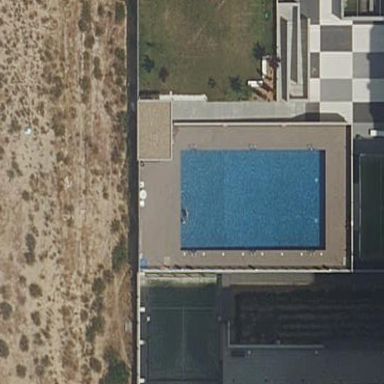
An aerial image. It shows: Swimming pool located in leisure land.